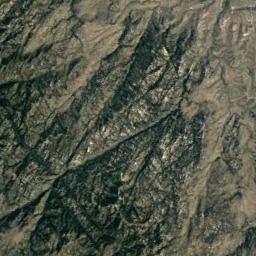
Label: mountain